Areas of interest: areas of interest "Commercial service"
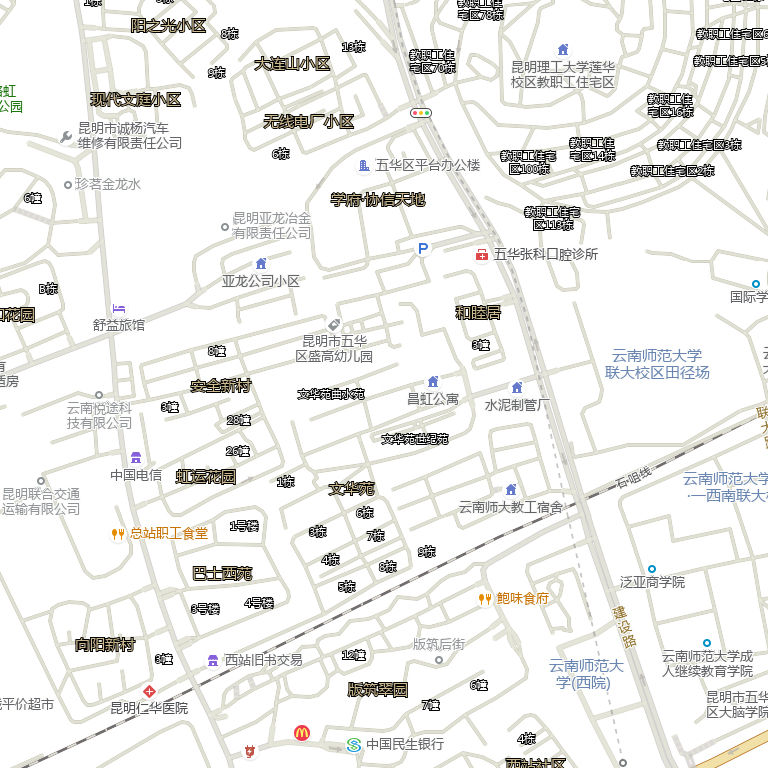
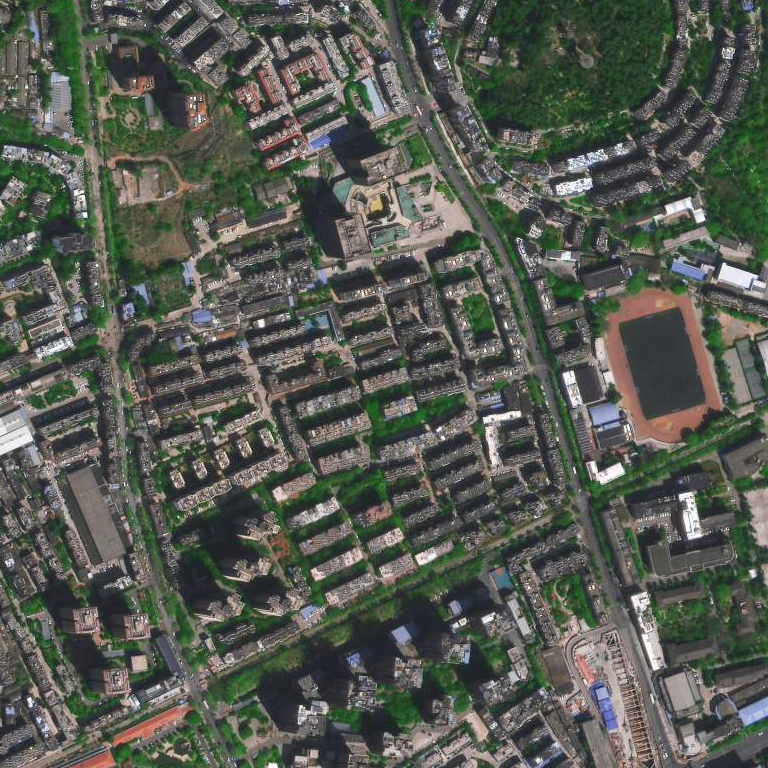